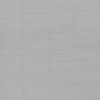
Label: dusty